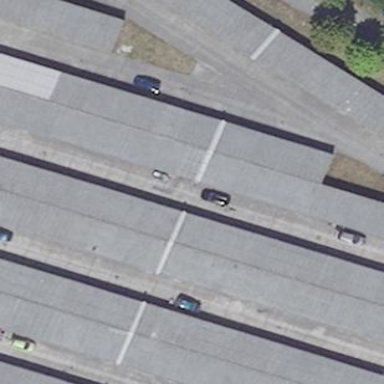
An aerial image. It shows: Group of garages.